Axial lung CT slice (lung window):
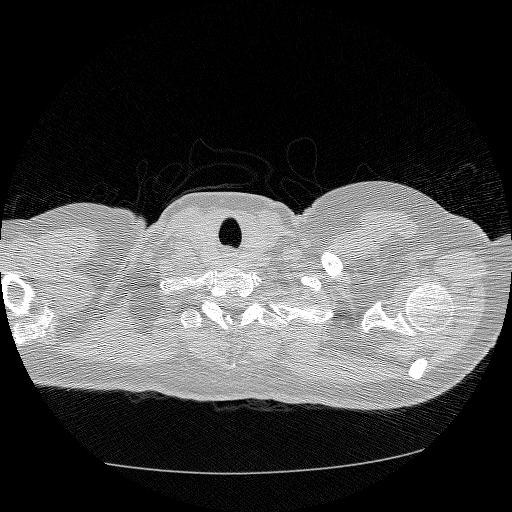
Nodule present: no